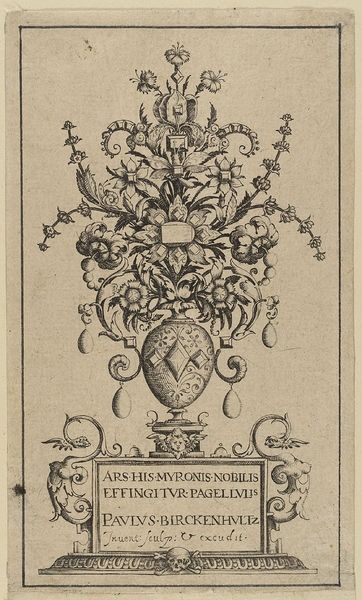
Titel: Schmuckanhänger
Künstler: Paul Birckenholtz
Standort: Hamburg
Institution: Museum für Kunst und Gewerbe Hamburg
Schlagwörter: blumen, schmuck, engel, vase, schrift, grafik, graphik, ornamente, fotografie, photographie, druckgraphik, druckgrafik, stich, ranke, kunstgewerbe, totenkopf, kupferstich, kunsthandwerk, groteske, latein, juwelen, reproduktionen, goldschmiedearbeiten, industriedesign, druckerzeugnisse, verschnörkelungen, schweifwerk, behälter, ornamentstich, vorlageblätter, schweifwerkgroteske